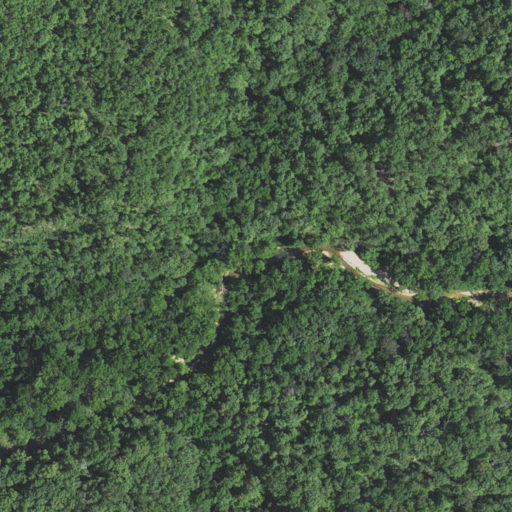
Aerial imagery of valley in Missouri named Spring Hollow containing only deciduous forest